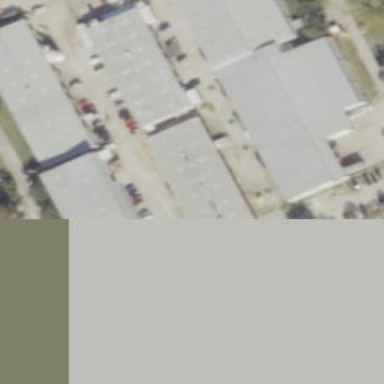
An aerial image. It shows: Commercial building.